Interaction volume radius: 5 \u00c5
Interaction volume height: 15 \u00c5
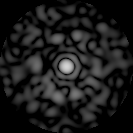
Disorder parameter: 0.7731